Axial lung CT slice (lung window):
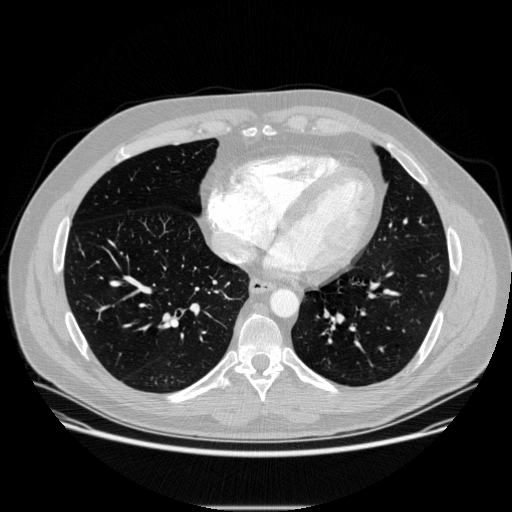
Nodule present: no